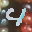
Label: 4